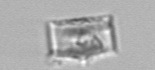
Label: Bacillariophyceae_morphotype1